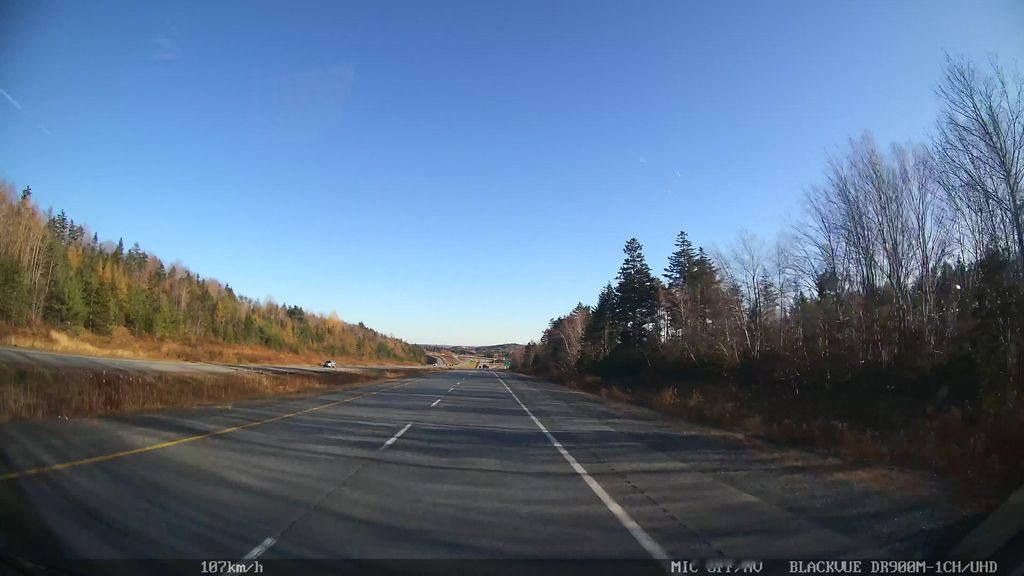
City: halifax